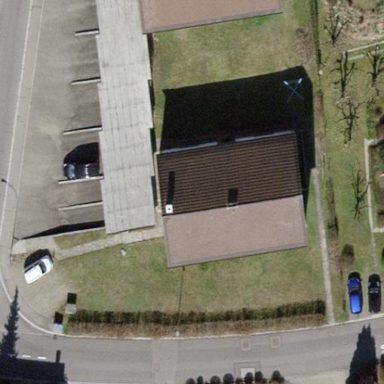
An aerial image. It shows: View of apartment building.